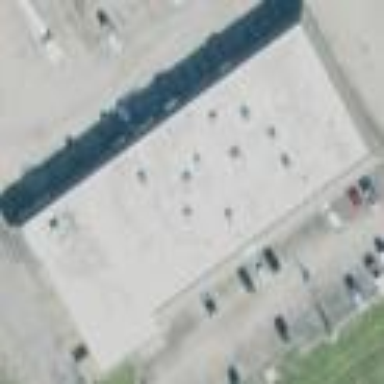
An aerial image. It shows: Retail building.